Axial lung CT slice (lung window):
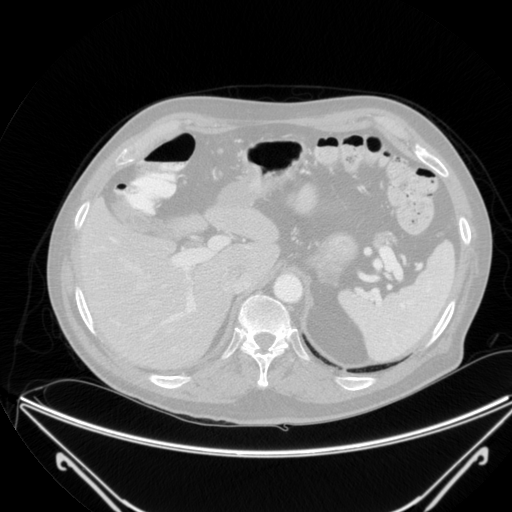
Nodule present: no